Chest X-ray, PA view. Patient: 66 years old, sex F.
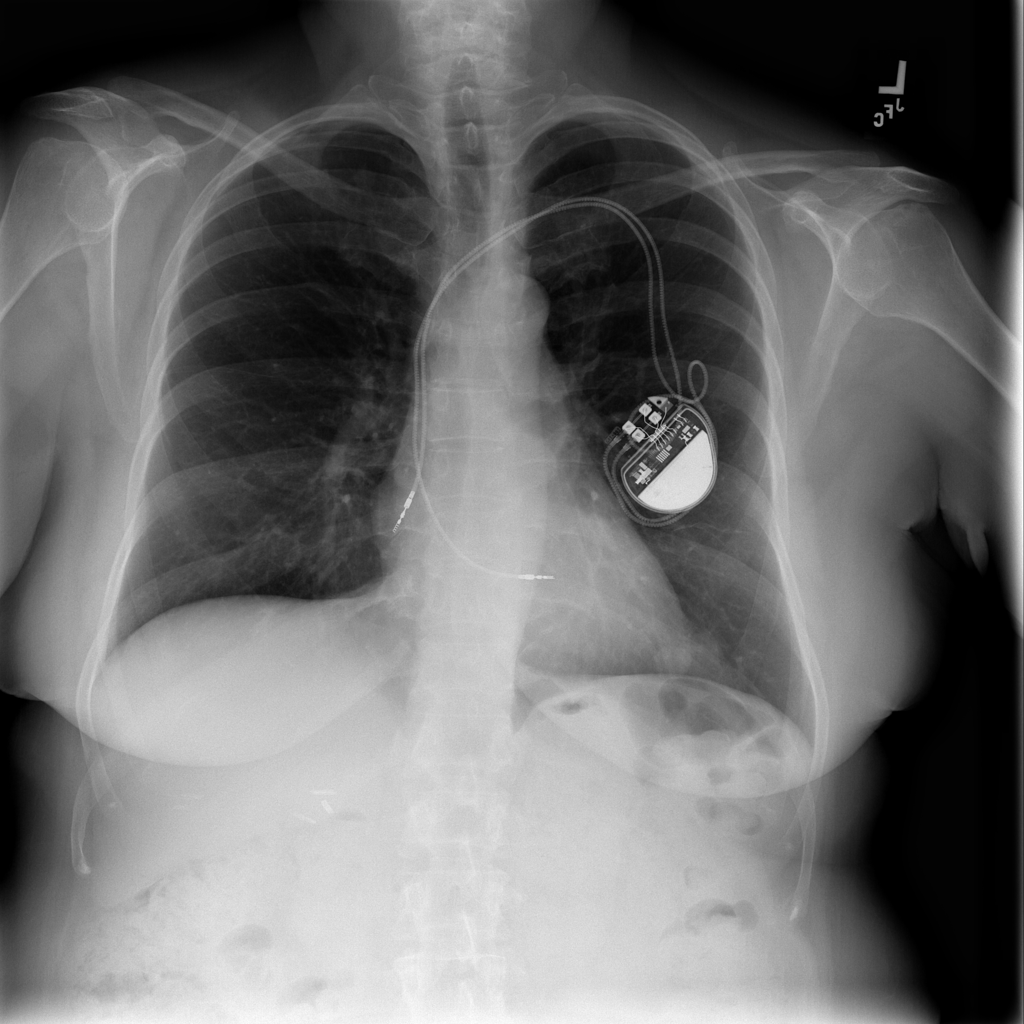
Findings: Nodule